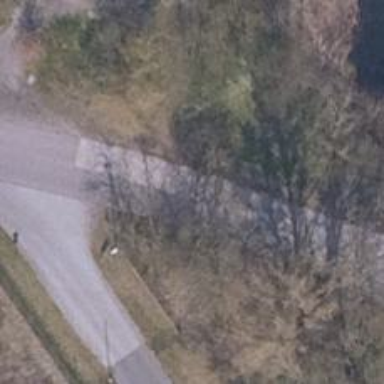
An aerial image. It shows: Unclassified road with asphalt surface.